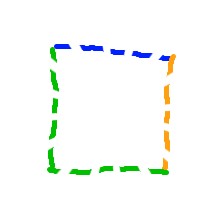
Shape: square